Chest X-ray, AP view. Patient: 46 years old, sex M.
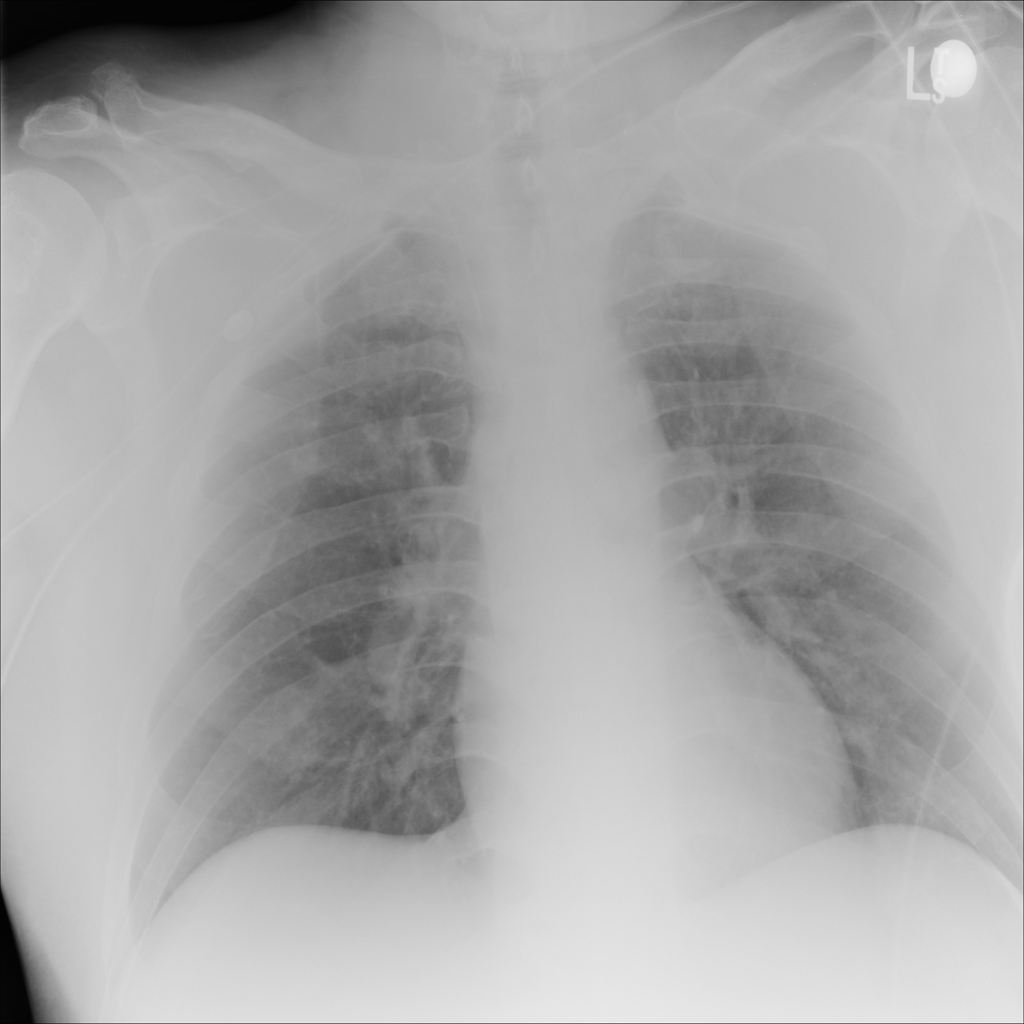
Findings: No Finding